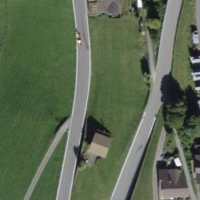
EUNIS habitat code: 55
Species observed at this site:
Gentiana cruciata